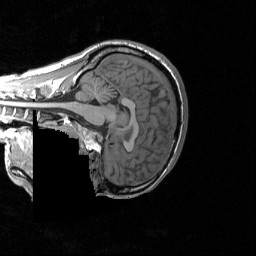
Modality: T1w
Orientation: sagittal